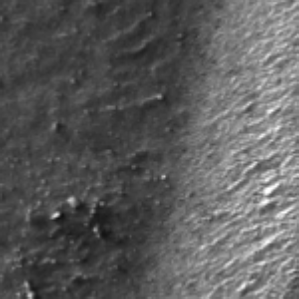
Label: frost